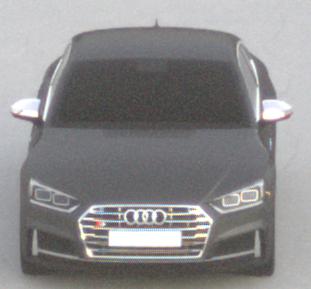
Make: Audi
Model: S5 Sportback
Detailed model: 8T Facelift
Model produced from: 2011
Model produced until: 2016
Doors: 5
Color: gray
Road condition: dry road
Daytime: sunrise or sunset
Contrast: low contrast